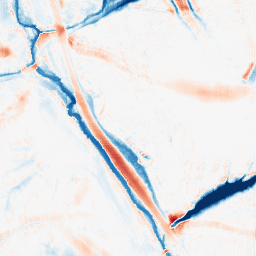
Category: morphological
Decomposition family: morphological_ellipse
Decomposition parameters: operation: average
width: 30
height: 30
Upsampling method: fft_zeropad
Upsampling parameters: scale: 8
Upsampling scale: 8